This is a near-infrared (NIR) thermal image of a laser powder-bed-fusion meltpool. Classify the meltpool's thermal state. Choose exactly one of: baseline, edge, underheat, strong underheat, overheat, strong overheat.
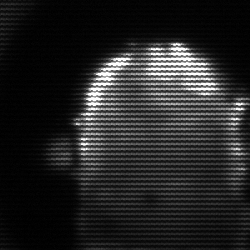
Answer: baseline